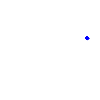
Particle: kaon